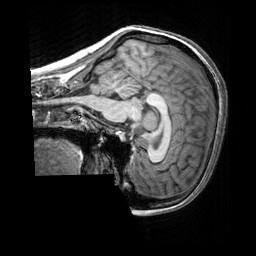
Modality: T1w
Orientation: sagittal
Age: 23
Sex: female
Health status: healthy
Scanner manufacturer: siemens
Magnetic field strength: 3 T
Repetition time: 2.3 s
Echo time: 0.00303 s